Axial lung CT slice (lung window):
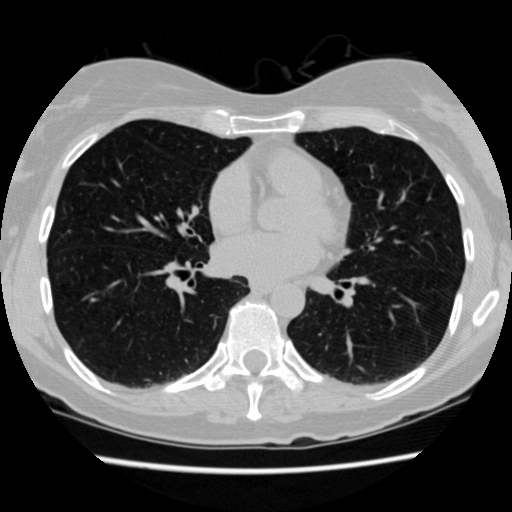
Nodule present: no